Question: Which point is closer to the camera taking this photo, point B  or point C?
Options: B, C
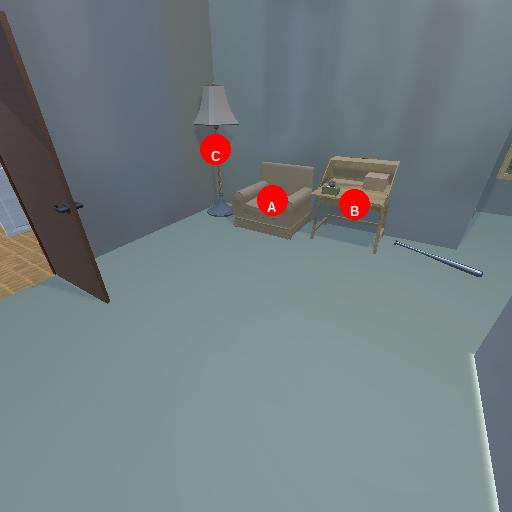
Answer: B